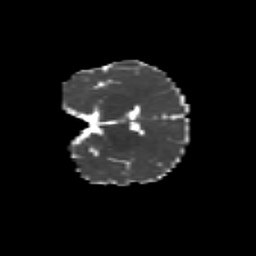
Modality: MD
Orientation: coronal
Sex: male
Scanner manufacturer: siemens
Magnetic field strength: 3 T
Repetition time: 5 s
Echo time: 0.071 s